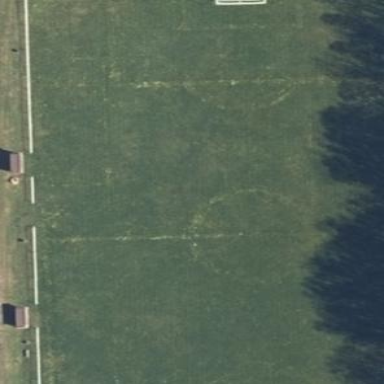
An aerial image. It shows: Soccer pitch for leisureland activities.